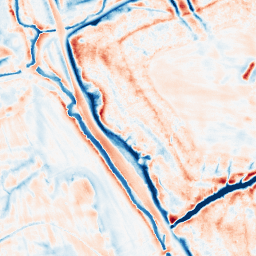
Category: edge_preserving
Decomposition family: bilateral
Decomposition parameters: d: 21
sigma_color: 50
sigma_space: 25
Upsampling method: sinc_hamming
Upsampling parameters: scale: 2
kernel_size: 8
Upsampling scale: 2